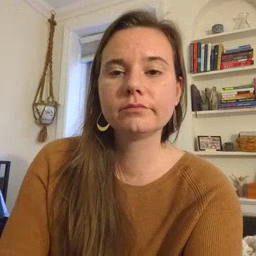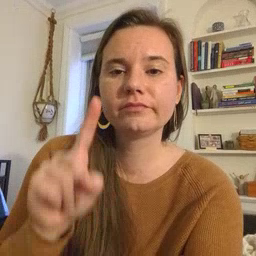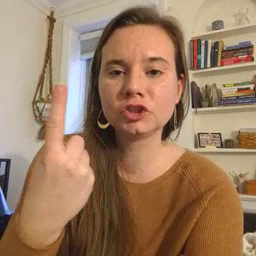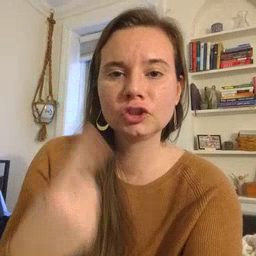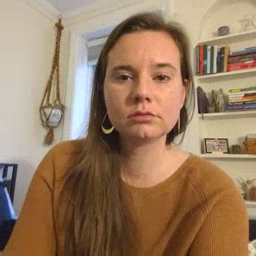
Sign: first